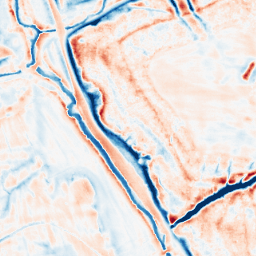
Category: edge_preserving
Decomposition family: bilateral
Decomposition parameters: d: 21
sigma_color: 150
sigma_space: 75
Upsampling method: sinc_blackman
Upsampling parameters: scale: 2
kernel_size: 4
Upsampling scale: 2